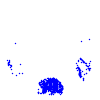
Particle: pion